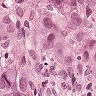
Metastatic tissue present: yes